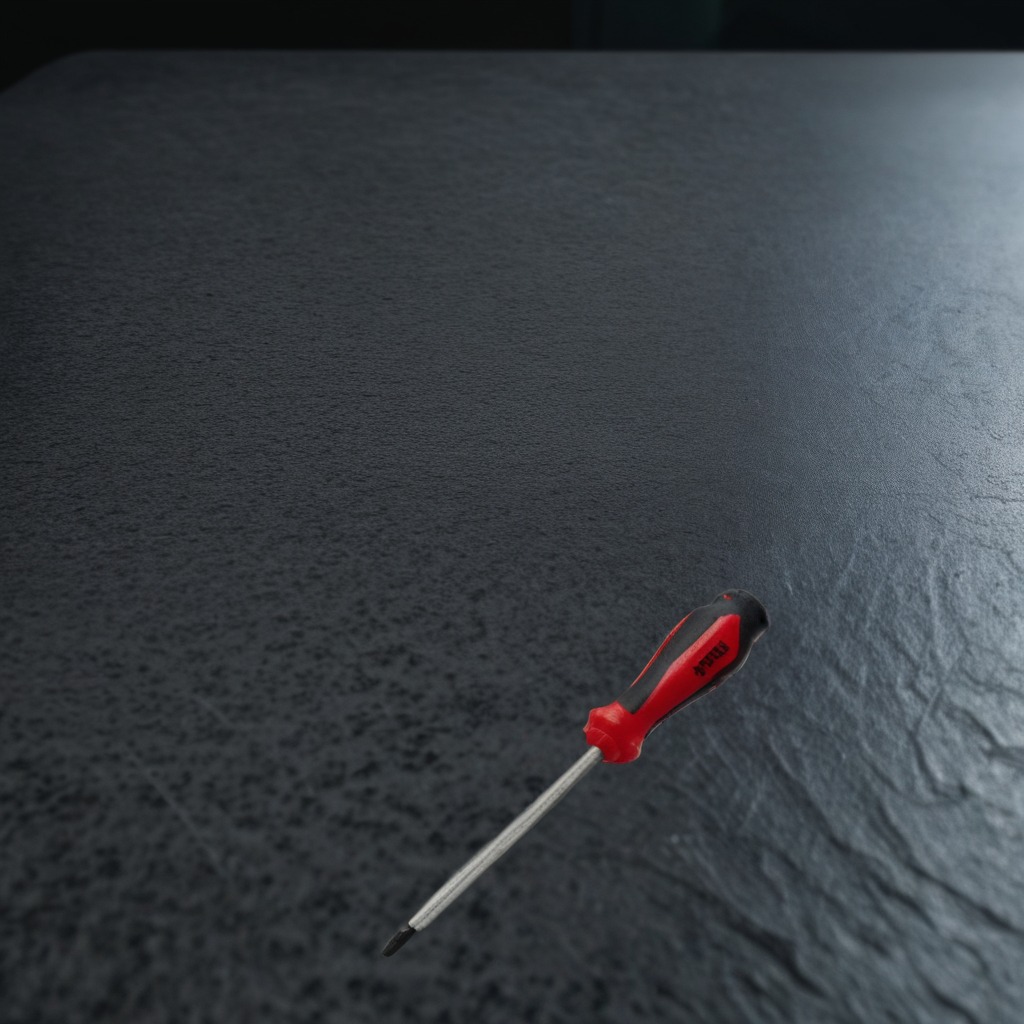
A screwdriver lies on a clean granite table inside a workshop at night dim ambient light soft shadows worn but